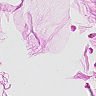
Metastatic tissue present: no